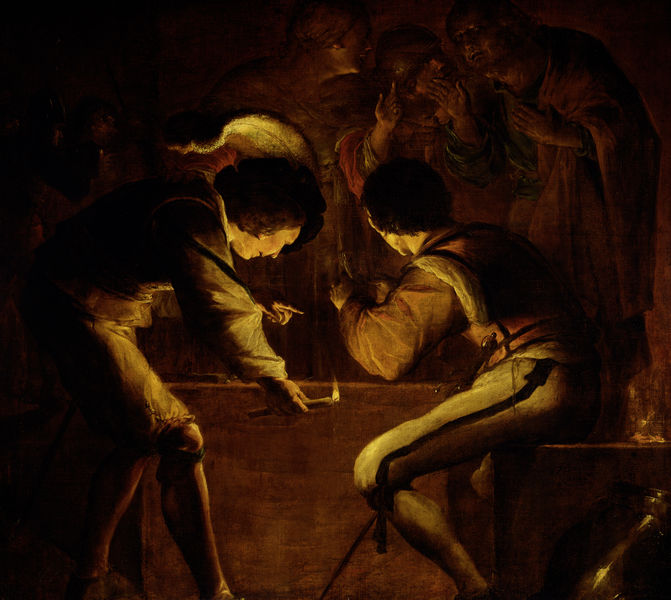
Titel: De verloochening van Petrus
Künstler: Leonaert Bramer
Standort: Amsterdam
Institution: Rijksmuseum
Schlagwörter: dunkel, feder, feuer, gemälde, schatten, umhang, gelb, sitzen, braun, hell, hintergrund, licht, männer, nacht, schwarz, rot, hände, jungen, kerze, streifen, flamme, barrett, degen, wachs, barett, christlich, mittelalter, kniebundhosen, italie, italienisch, siten, lauschen, falltür, deutend, glaubig